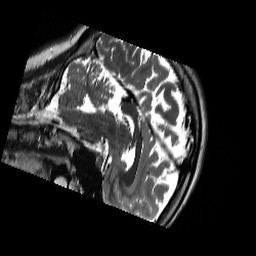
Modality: T2w
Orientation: sagittal
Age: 20
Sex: female